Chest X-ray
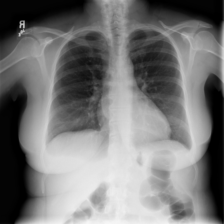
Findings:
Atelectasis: negative
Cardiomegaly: negative
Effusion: positive
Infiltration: negative
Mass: negative
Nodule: negative
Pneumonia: negative
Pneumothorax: negative
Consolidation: negative
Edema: negative
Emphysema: negative
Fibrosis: negative
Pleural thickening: negative
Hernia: negative